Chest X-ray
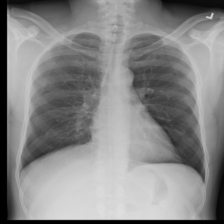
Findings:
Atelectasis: negative
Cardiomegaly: negative
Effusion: negative
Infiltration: negative
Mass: negative
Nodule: negative
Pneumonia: negative
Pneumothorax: negative
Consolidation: negative
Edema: negative
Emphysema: negative
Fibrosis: negative
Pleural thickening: negative
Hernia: negative